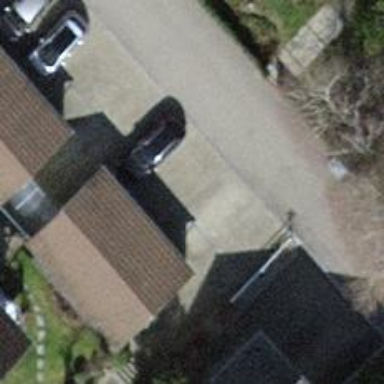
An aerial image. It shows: Garage.